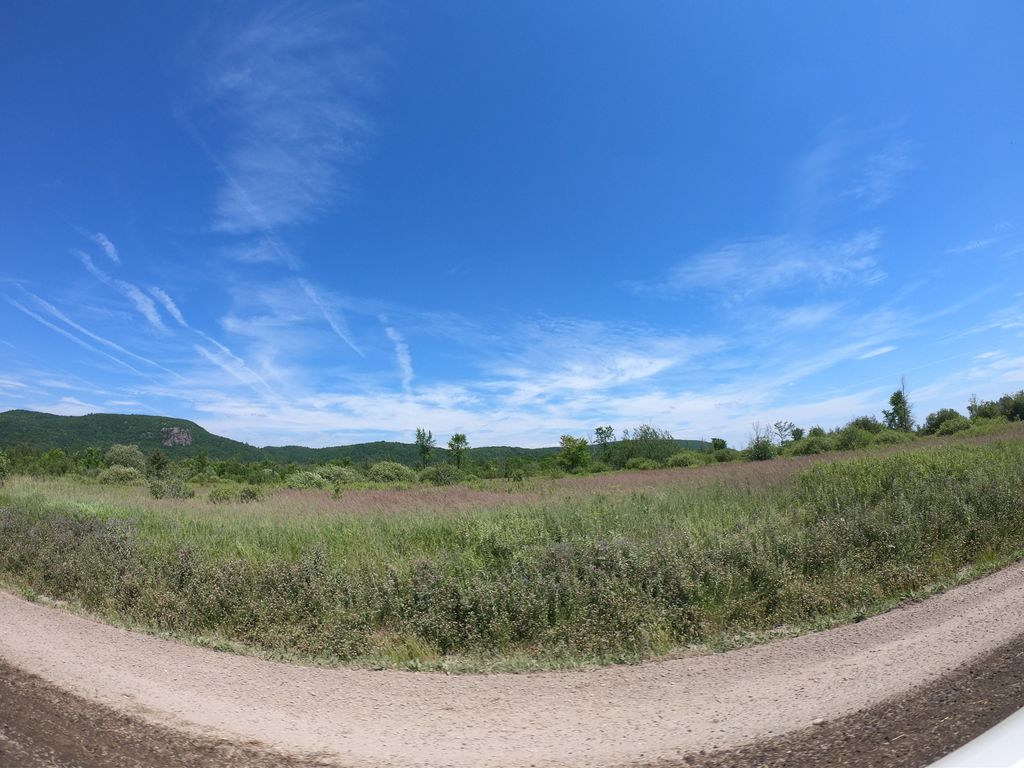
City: ottawa-gatineau